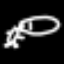
Label: frog